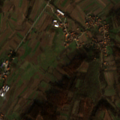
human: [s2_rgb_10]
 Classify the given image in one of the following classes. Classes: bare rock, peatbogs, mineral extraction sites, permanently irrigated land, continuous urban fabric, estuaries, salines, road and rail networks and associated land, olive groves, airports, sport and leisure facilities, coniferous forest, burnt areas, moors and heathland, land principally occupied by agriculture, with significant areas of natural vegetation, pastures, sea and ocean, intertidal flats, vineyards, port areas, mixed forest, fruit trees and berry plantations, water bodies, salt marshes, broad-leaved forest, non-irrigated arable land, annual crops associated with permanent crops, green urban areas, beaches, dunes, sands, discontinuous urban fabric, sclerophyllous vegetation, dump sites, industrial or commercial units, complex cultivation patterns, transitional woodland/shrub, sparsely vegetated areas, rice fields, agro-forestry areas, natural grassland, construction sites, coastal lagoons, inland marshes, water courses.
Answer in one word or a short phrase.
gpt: discontinuous urban fabric, non-irrigated arable land, complex cultivation patterns, land principally occupied by agriculture, with significant areas of natural vegetation, broad-leaved forest